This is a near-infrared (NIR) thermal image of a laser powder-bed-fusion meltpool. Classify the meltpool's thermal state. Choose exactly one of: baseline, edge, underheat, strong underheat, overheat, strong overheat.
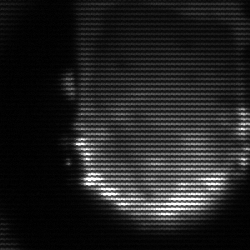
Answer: baseline